Question: I have a ListFragment that loads stuff from an SQLite Database, and there's a circular loadingdialog that doesn't want to disappear. Tried using 'setListShown(true);' and 'setListShownNoAnimation(true);' to no avail. I don't want any loadingbar/screen/dialog to be left on the screen.

My FragmentActivity:
'''
public class ListOverviewActivity extends FragmentActivity {
DatabaseManager db;
@Override
public void onCreate(Bundle savedInstanceState) {
super.onCreate(savedInstanceState);
setContentView(R.layout.activity_list_overview);
}
@Override
public void onStart() {
super.onStart();
//db = new DatabaseManager(getApplicationContext());
FragmentTransaction fragmentTransaction = getSupportFragmentManager().beginTransaction();
Fragment payListFragment = new PayListFragment();
fragmentTransaction.replace(R.id.paylist_fragment, new PayListFragment());
fragmentTransaction.show(payListFragment);
fragmentTransaction.commit();
}
'''
My ListFragment:
'''
public class PayListFragment extends ListFragment {
DatabaseManager db;
ArrayList<PayList> lists;
PayListAdapter pAdapter;
@Override
public void onCreate(Bundle savedInstanceState) {
super.onCreate(savedInstanceState);
}
public PayListFragment() {
}
@Override
public void onActivityCreated(Bundle savedInstanceState) {
super.onActivityCreated(savedInstanceState);
db = new DatabaseManager(getActivity());
lists = db.getAllLists();
pAdapter = new PayListAdapter(getActivity(), lists);
setListAdapter(pAdapter);
registerForContextMenu(getListView());
setListShown(true);
setListShownNoAnimation(true);
}
@Override
public void onCreateContextMenu(ContextMenu menu, View v, ContextMenuInfo menuInfo) {
super.onCreateContextMenu(menu, v, menuInfo);
AdapterView.AdapterContextMenuInfo info = (AdapterView.AdapterContextMenuInfo) menuInfo;
// int group = (int) ExpandableListView.getPackedPositionForGroup((int) info.position);
// int type = ExpandableListView.getPackedPositionType((int) info.position);
// int child = ExpandableListView.getPackedPositionChild((int) info.position);
menu.setHeaderTitle(lists.get(info.position).getTitle());
menu.add(0, 0, 0, "Delete");
}
public boolean onContextItemSelected(MenuItem item) {
AdapterView.AdapterContextMenuInfo info = (AdapterView.AdapterContextMenuInfo) item.getMenuInfo();
switch (item.getItemId()) {
case 0:
Toast.makeText(getActivity(), "DEBUG: Deleting", Toast.LENGTH_SHORT).show();
db.deleteList(lists.get(info.position));
pAdapter.notifyDataSetChanged();
setListAdapter(pAdapter);
return true;
}
return false;
}
}
'''
and a piece of my xml:
'''
<fragment
android:id="@+id/paylist_fragment"
android:name="android.support.v4.app.ListFragment"
android:layout_width="wrap_content"
android:layout_height="wrap_content"
android:layout_alignParentBottom="true"
android:layout_alignParentLeft="true"
android:layout_below="@+id/relativeLayout2"
android:visibility="gone"
tools:layout="@layout/listview_list" />
'''
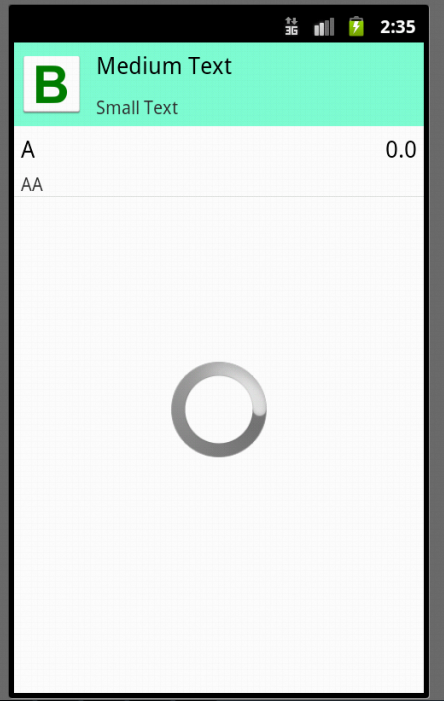
Answer: I solved it. I had to manually set the Class of my Fragment in the XML to my PayListFragment class and the spinner disappeared!
My XML layout now:
'''
<fragment
android:id="@+id/paylist_fragment"
android:name="android.support.v4.app.ListFragment"
android:layout_width="wrap_content"
android:layout_height="wrap_content"
android:layout_alignParentBottom="true"
android:layout_alignParentLeft="true"
android:layout_below="@+id/relativeLayout2"
class="com.name.billsplitter.PayListFragment"
tools:layout="@layout/listview_list"/>
'''